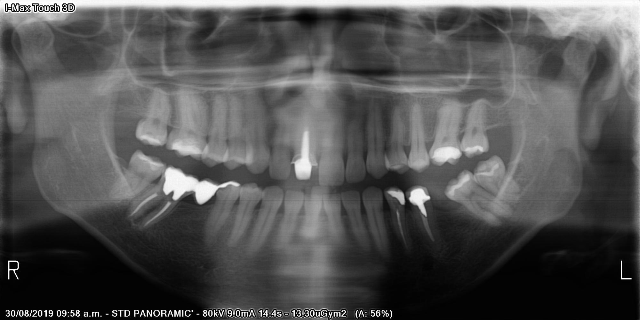
adult